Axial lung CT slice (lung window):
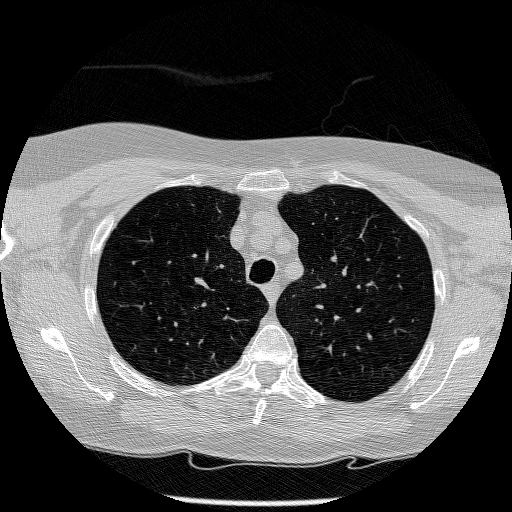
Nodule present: no